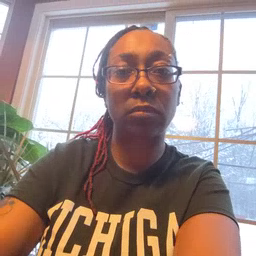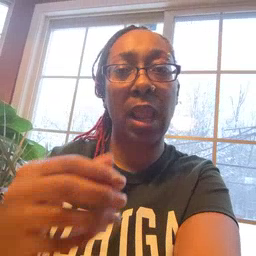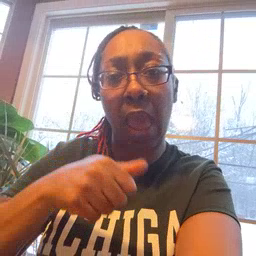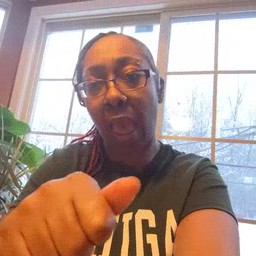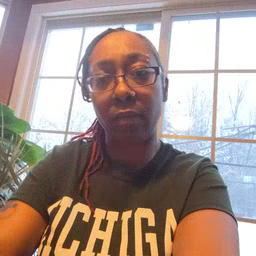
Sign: hide